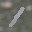
Label: 1